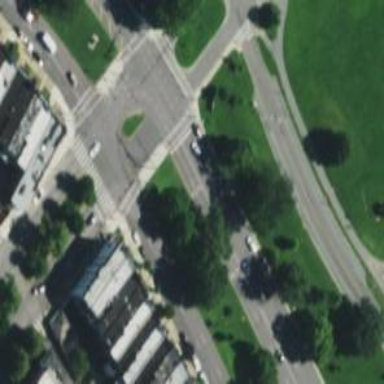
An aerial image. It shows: Footway located on traffic island.